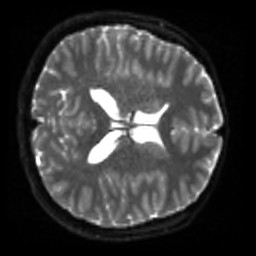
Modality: sbref
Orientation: axial
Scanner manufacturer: siemens
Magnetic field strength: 3 T
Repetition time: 4 s
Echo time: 0.0594 s